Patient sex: M
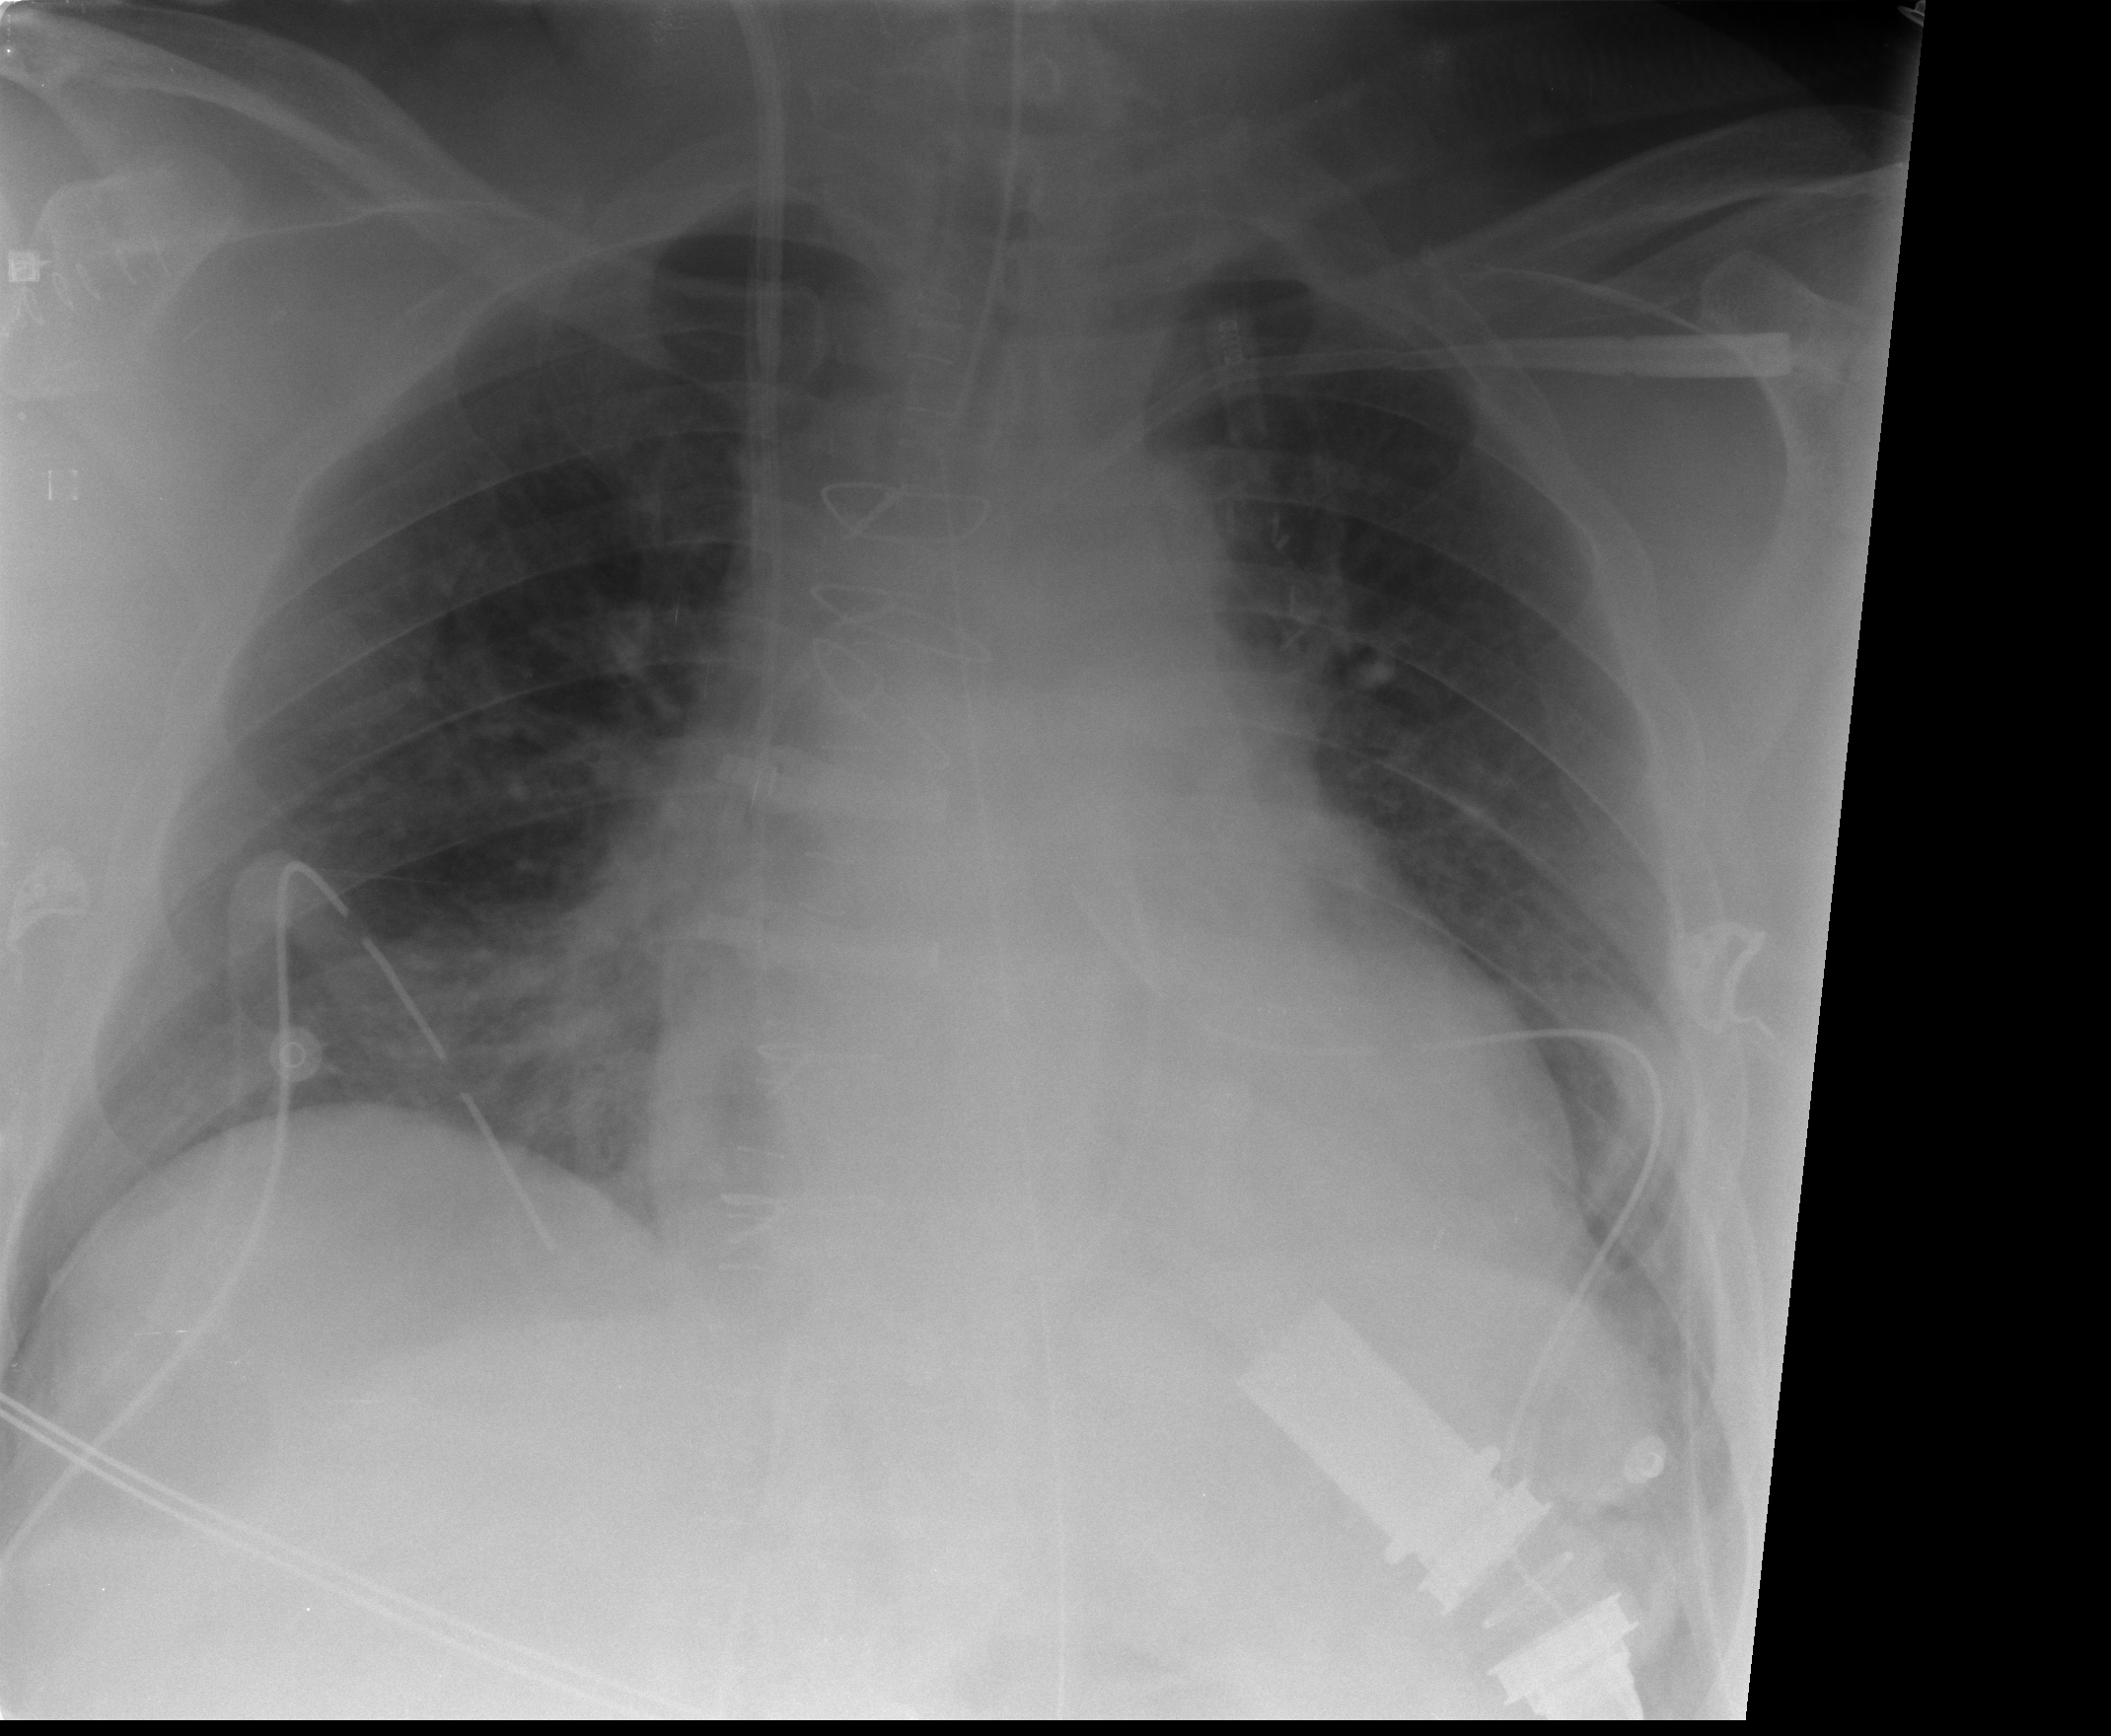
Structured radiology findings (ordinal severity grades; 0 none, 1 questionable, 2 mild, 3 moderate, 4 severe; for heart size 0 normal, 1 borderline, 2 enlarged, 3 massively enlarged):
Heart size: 2
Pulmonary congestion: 2
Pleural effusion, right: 0
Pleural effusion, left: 0
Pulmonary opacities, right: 0
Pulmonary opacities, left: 0
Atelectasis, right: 0
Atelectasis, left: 0